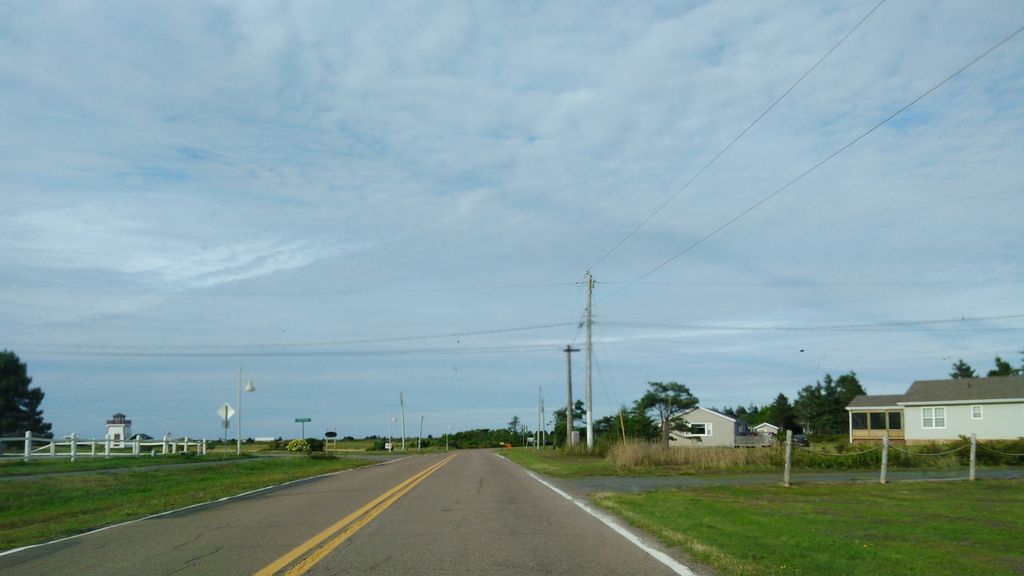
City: charlottetown